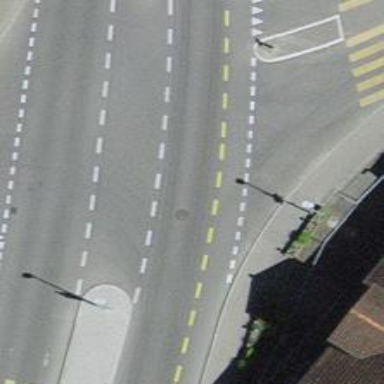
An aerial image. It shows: Smoothly paved residential road.